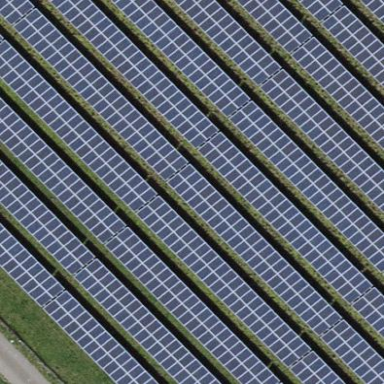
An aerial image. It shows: Solar photovoltaic panel generator.